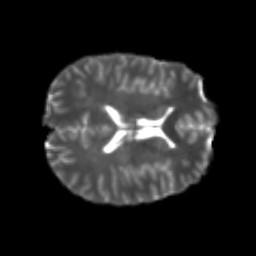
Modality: T2w
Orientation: axial
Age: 24
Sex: male
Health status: healthy
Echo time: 0.074 s